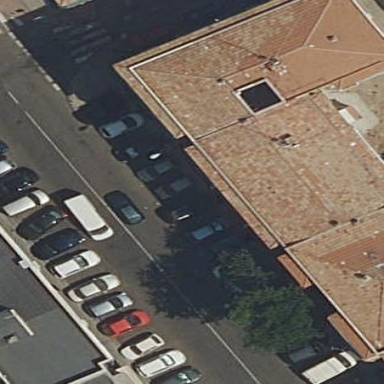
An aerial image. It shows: View of apartment building.